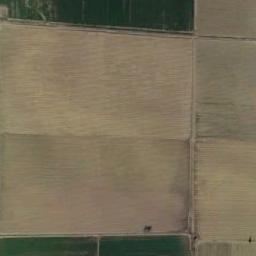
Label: rectangular_farmland